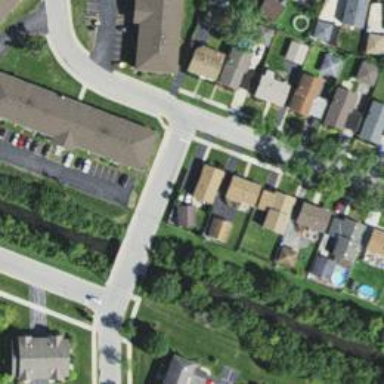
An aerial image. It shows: Residential road with bridge.